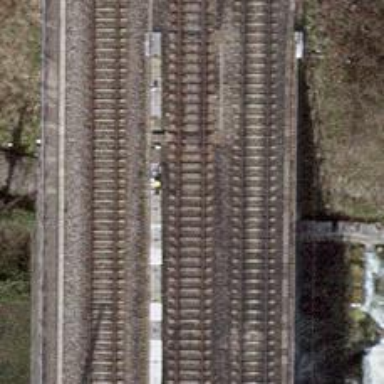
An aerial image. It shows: Single railway track with electrification through contact line.